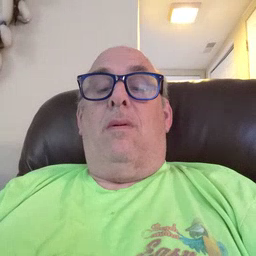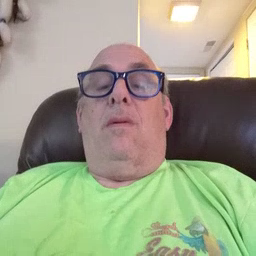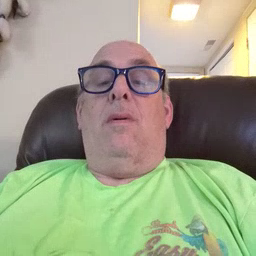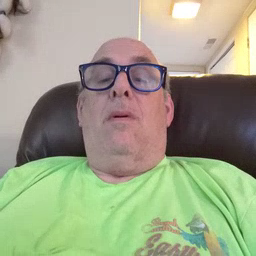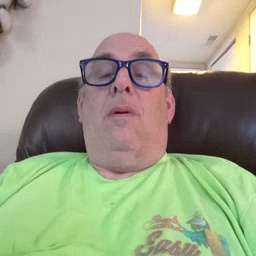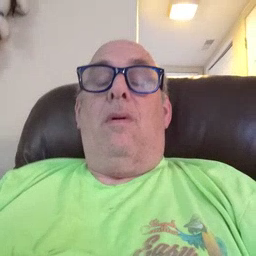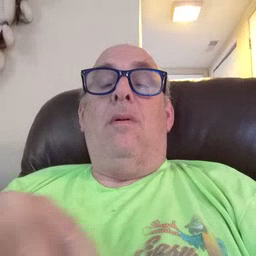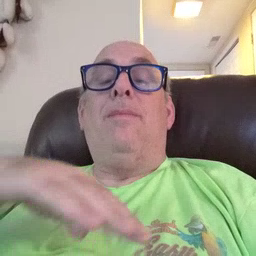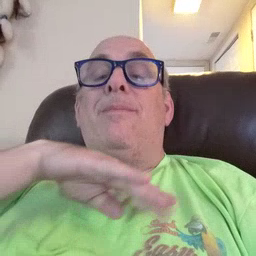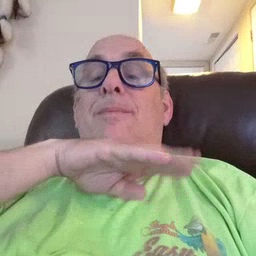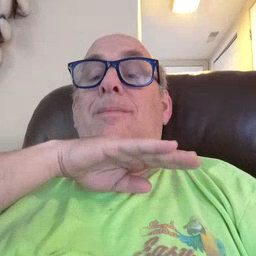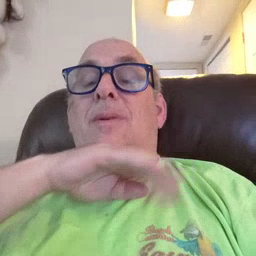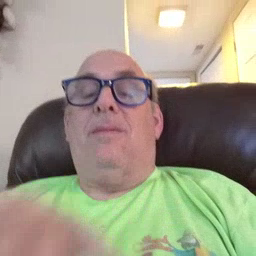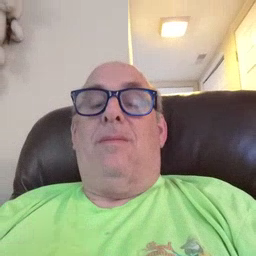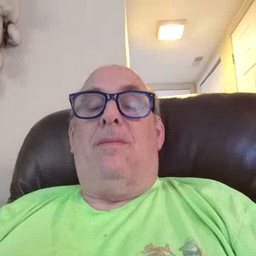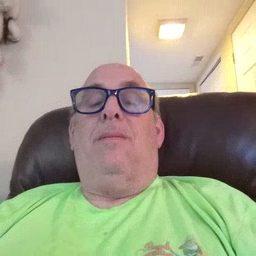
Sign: pig